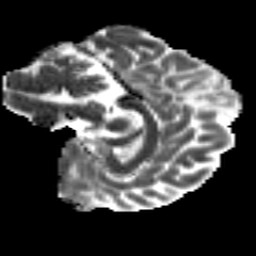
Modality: MD
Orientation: sagittal
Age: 21
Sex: female
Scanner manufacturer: siemens
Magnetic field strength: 3 T
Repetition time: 8.8 s
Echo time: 0.085 s